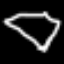
Label: diamond